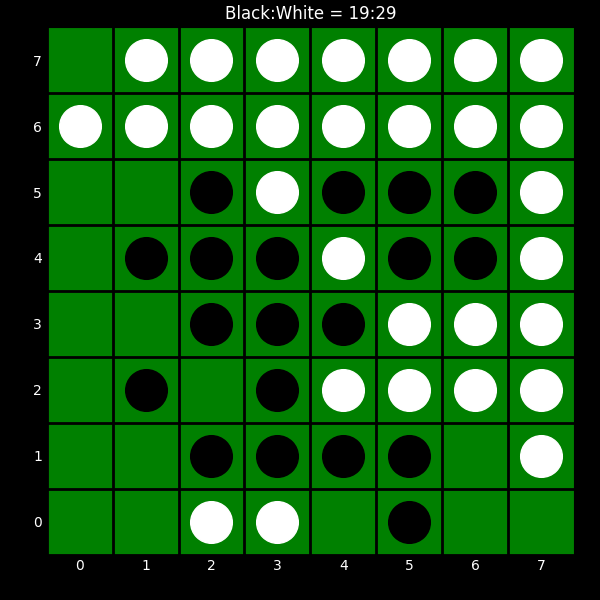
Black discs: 19
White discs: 29